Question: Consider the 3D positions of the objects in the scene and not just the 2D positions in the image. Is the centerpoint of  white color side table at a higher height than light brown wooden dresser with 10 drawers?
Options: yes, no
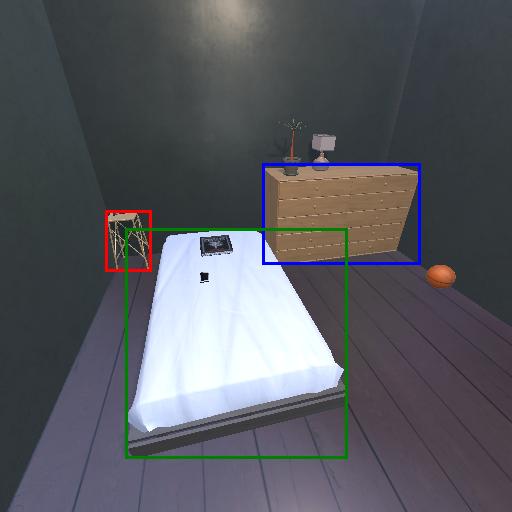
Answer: yes